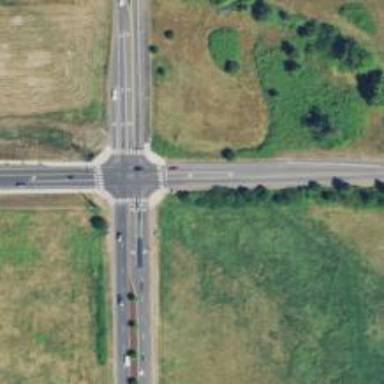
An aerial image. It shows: Crossing on the road.